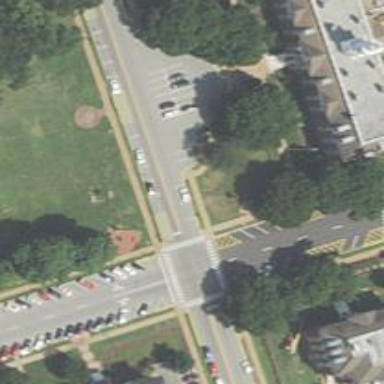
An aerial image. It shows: Zebra crossing for pedestrians.